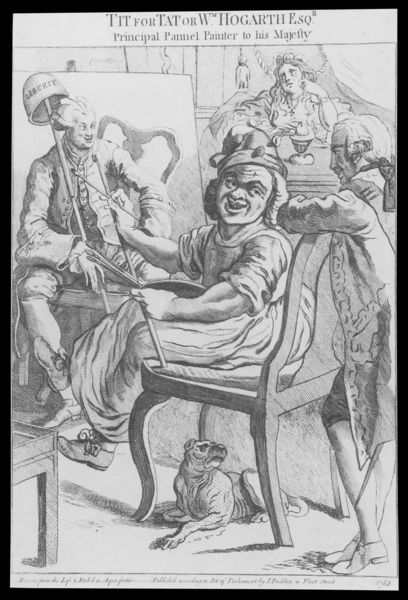
Titel: Tit for Tat or Wm. Hogarth Esqur. (Hogarth verkrüppelt und mit Narrenkappe, malt Wilkes, Bute schaut wohlwollend zu)
Künstler: Paul Sandby
Institution: London, British Museum
Schlagwörter: gemälde, mann, elegant, frau, hut, stuhl, tisch, zeichnung, hund, mütze, falten, kleidung, trauer, porträt, tischbein, stab, bett, freude, lachen, clown, künstler, freiheit, zwerg, kupferstich